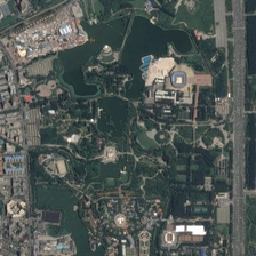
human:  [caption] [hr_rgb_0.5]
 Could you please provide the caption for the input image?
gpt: the park which contains a lake and forest is beside the neighborhood .

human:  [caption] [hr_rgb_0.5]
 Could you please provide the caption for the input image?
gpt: The park is surrounded by a cottage.

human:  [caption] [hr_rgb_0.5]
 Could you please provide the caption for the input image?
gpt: The park is surrounded by villas.

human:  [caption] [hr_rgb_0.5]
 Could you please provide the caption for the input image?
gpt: this smart peaceful park sits alongside the straight road and a dense residential community .

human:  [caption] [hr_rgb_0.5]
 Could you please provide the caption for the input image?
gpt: this smart peaceful park sits alongside the straight road and a dense residential community .